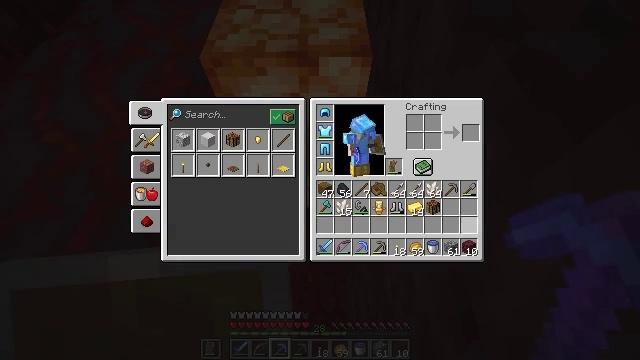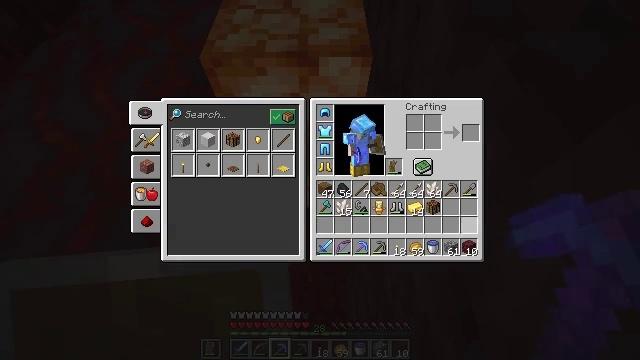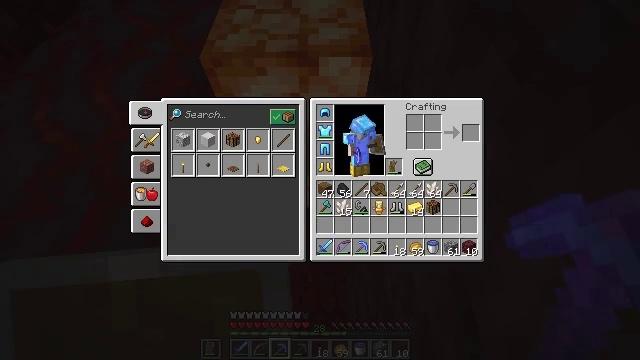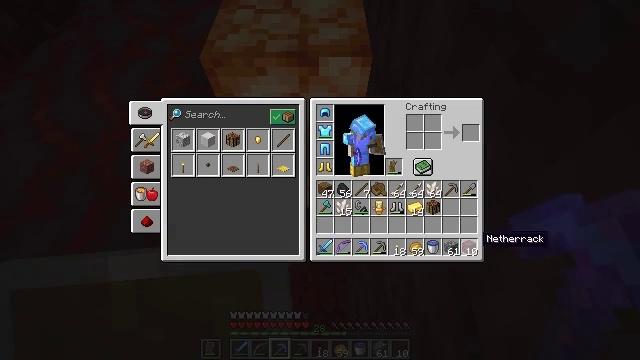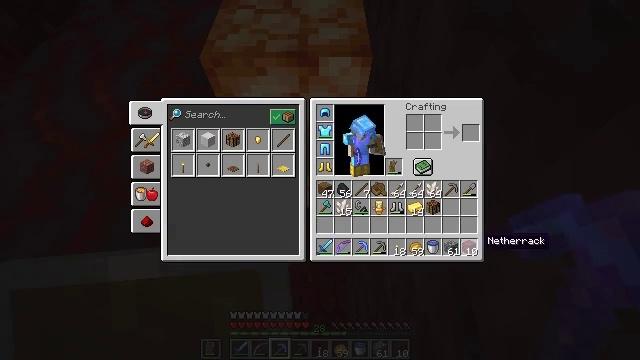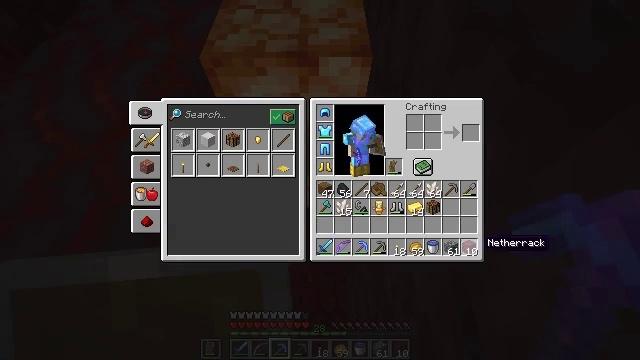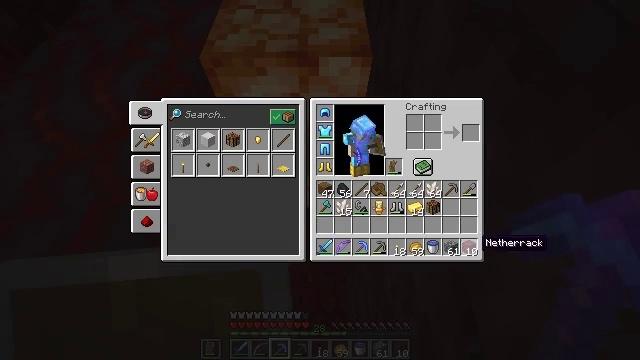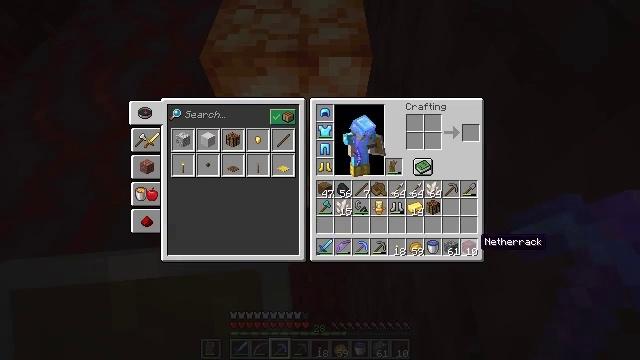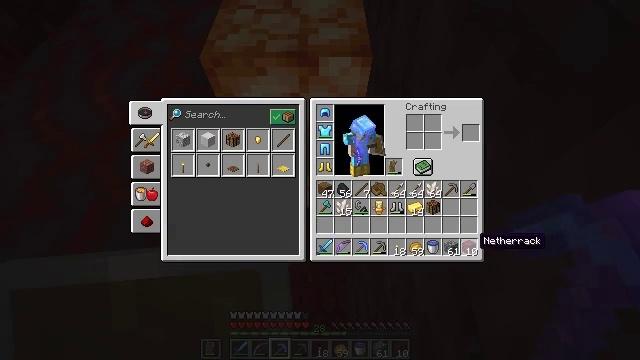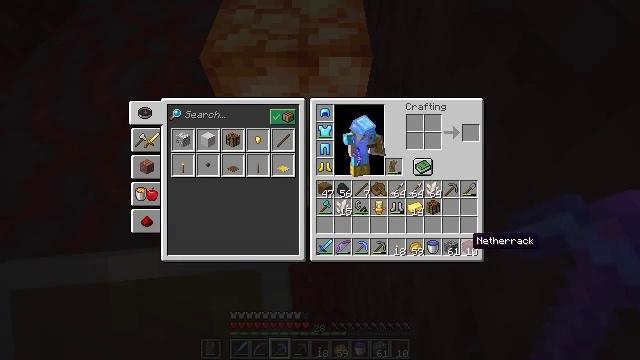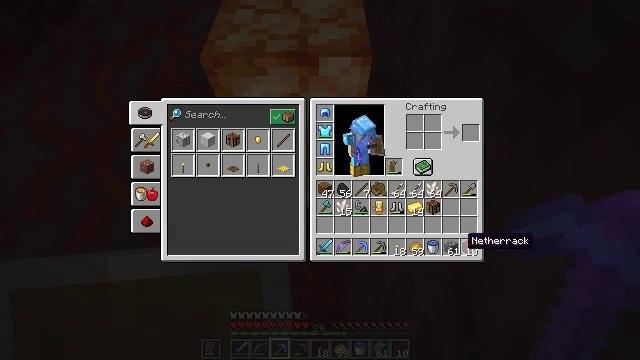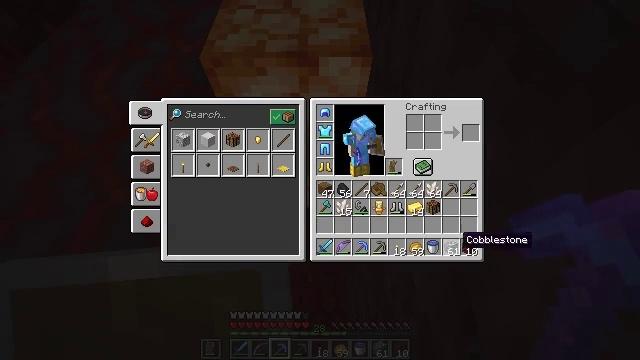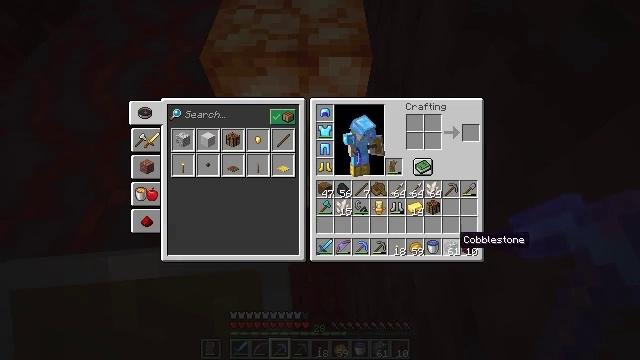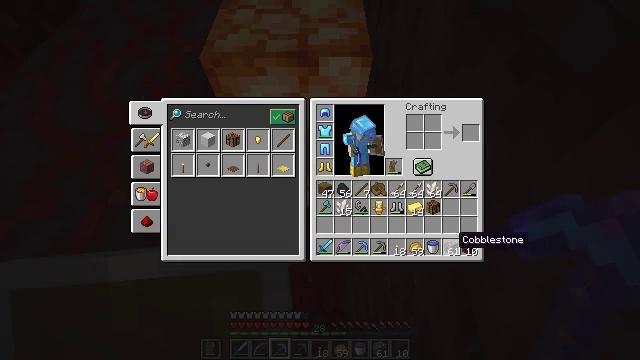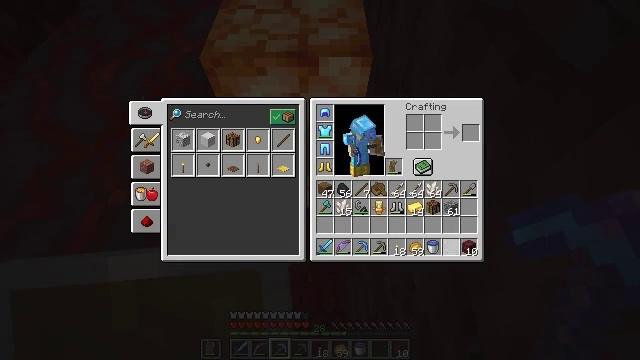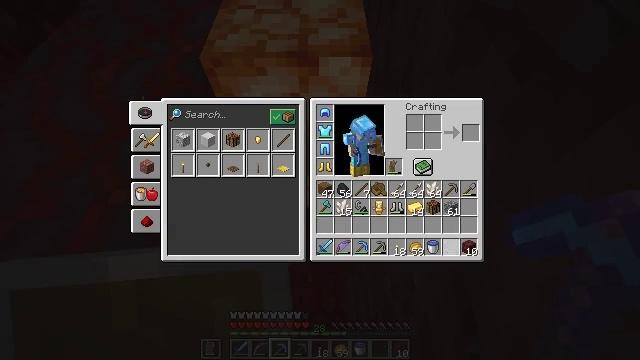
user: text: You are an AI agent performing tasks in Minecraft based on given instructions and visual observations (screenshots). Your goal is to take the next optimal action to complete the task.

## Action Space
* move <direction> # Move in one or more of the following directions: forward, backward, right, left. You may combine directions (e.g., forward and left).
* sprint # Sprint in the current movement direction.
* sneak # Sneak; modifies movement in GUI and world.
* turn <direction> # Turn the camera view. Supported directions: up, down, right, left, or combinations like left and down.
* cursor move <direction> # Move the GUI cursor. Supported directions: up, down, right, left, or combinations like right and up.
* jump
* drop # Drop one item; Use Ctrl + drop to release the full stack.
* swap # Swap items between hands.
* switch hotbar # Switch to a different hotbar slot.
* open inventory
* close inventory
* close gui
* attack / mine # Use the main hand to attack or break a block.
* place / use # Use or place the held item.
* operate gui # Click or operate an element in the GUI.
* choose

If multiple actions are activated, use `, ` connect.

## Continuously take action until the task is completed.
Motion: motion action
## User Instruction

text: Collect the shroomlight block.
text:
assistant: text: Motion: sneak
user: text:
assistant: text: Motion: sneak, cursor move down
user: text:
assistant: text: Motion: sneak, cursor move down
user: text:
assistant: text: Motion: sneak
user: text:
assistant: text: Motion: sneak
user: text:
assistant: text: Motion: sneak
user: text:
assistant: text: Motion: sneak
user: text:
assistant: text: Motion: sneak
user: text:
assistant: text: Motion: sneak, cursor move left
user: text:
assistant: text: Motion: sneak
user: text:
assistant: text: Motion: sneak
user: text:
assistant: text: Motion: sneak
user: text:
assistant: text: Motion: sneak
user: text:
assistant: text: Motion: sneak, operate gui
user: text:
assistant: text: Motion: sneak, operate gui
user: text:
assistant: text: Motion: sneak, cursor move left and up
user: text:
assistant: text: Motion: sneak, cursor move left and up
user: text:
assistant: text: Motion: sneak, cursor move left
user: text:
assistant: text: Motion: sneak, cursor move left
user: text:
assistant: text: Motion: sneak, cursor move left
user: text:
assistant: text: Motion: sneak, cursor move left
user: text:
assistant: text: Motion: sneak, cursor move left
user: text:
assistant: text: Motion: sneak
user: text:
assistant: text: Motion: sneak
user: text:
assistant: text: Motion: sneak
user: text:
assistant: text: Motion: sneak, cursor move right
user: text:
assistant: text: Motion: sneak, operate gui
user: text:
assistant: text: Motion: sneak, operate gui
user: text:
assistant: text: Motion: sneak, operate gui
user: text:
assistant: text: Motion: sneak